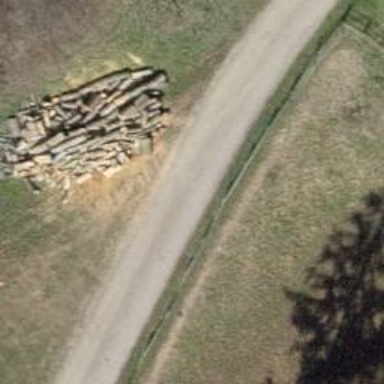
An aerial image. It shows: Well-maintained track road of grade 1.